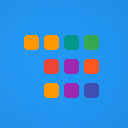
Screen state: on